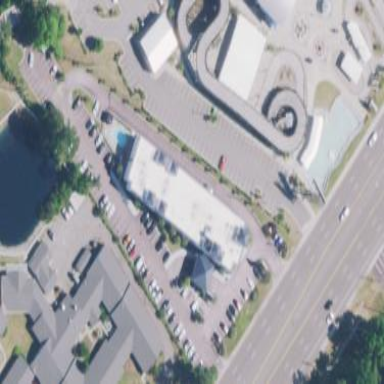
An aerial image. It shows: Hotel building.